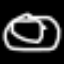
Label: donut